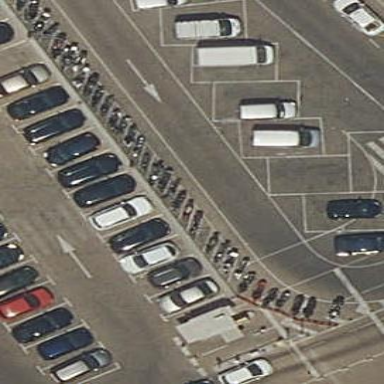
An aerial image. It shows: Parking lot with sett surface. The orientation of parking spaces is diagonal.